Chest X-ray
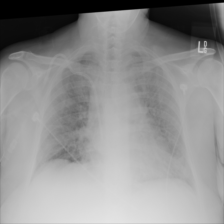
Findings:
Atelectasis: negative
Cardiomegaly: negative
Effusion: negative
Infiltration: negative
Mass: negative
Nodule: negative
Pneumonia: negative
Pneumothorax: negative
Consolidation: negative
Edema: positive
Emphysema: negative
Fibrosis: negative
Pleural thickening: negative
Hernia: negative